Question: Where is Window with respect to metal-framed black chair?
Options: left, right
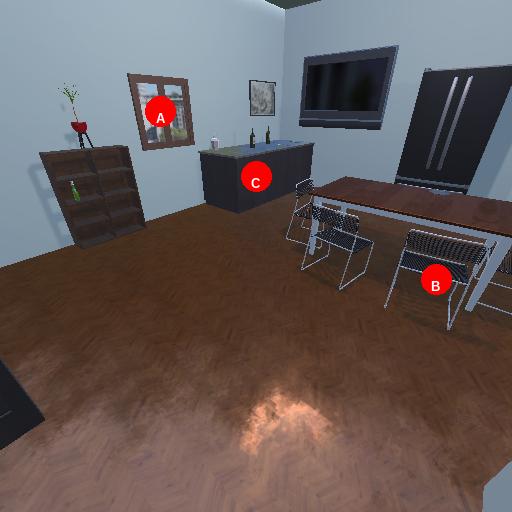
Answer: left